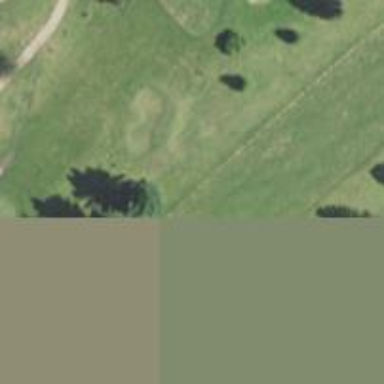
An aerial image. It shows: Golf hole.